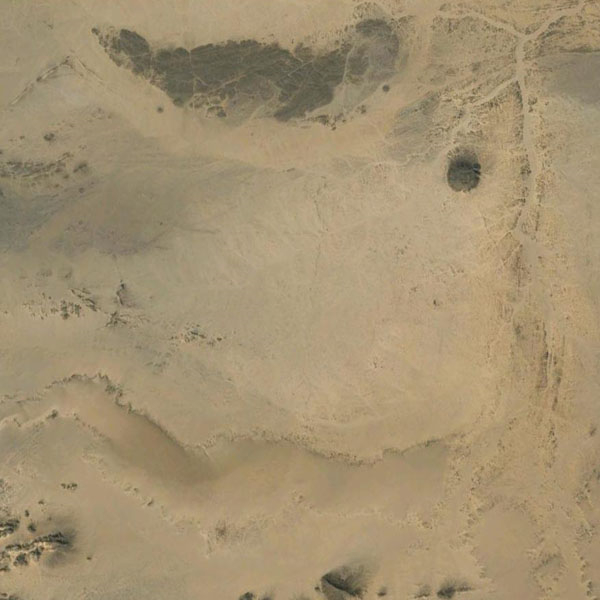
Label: Desert